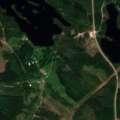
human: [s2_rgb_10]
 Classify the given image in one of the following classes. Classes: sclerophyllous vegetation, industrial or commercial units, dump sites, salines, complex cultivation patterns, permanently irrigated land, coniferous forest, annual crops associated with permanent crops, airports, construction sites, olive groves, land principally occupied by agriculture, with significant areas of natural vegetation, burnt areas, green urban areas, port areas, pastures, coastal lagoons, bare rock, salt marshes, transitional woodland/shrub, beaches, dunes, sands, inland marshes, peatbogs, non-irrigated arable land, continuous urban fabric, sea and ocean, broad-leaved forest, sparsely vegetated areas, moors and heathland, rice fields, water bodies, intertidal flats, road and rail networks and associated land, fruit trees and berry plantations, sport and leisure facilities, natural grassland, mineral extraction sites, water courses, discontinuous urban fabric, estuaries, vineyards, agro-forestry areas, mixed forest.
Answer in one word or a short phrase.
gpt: coniferous forest, mixed forest, water bodies